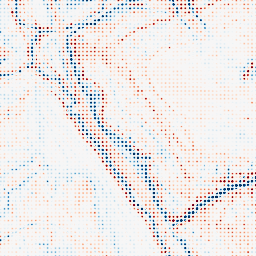
Category: multiscale
Decomposition family: dog_multiscale
Decomposition parameters: sigma_ratio: 1.4
n_scales: 3
base_sigma: 1
Upsampling method: sinc_blackman
Upsampling parameters: scale: 8
kernel_size: 4
Upsampling scale: 8